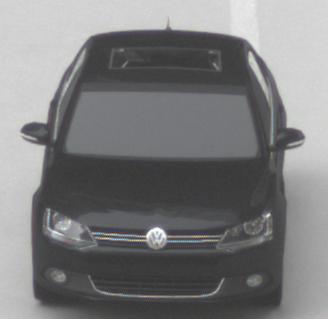
Make: VW
Model: Jetta 1.2 TSI
Detailed model: Jetta (IV)
Model produced from: 2011/01
Model produced until: 2014/08
Doors: 4
Color: black
Road condition: dry road
Daytime: midday
Contrast: low contrast